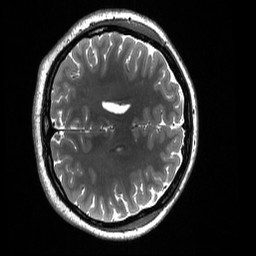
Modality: T2w
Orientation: axial
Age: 19
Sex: female